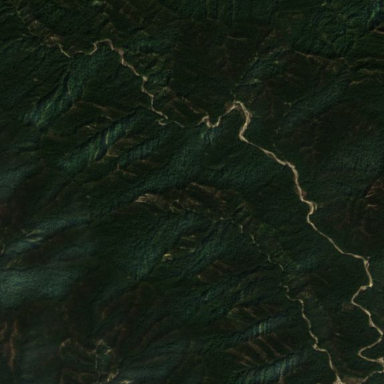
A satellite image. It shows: Beautiful woodland area.